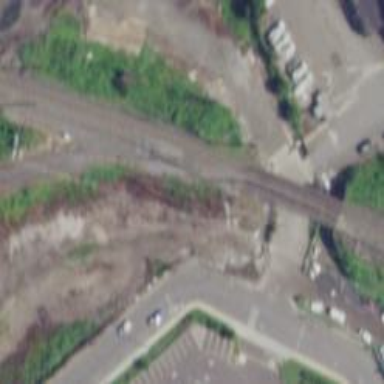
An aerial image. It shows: Bridge over railway line.